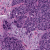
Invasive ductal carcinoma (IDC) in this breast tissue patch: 1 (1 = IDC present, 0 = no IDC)